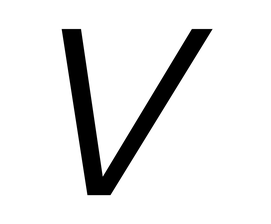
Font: InstrumentSans-Italic_Italic